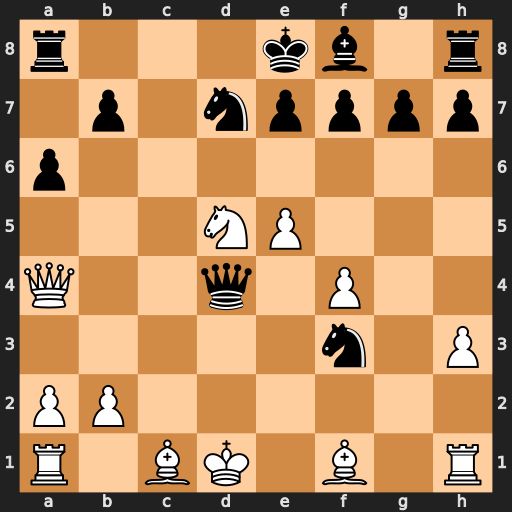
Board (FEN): r3kb1r/1p1npppp/p7/3NP3/Q2q1P2/5n1P/PP6/R1BK1B1R
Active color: w
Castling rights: kq
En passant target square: -
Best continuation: Qxd4 Nxd4 Nc7+ Kd8 Nxa8